Field crop: tomato
Growth stage: 1
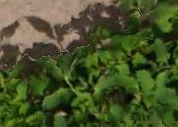
Species: tomato